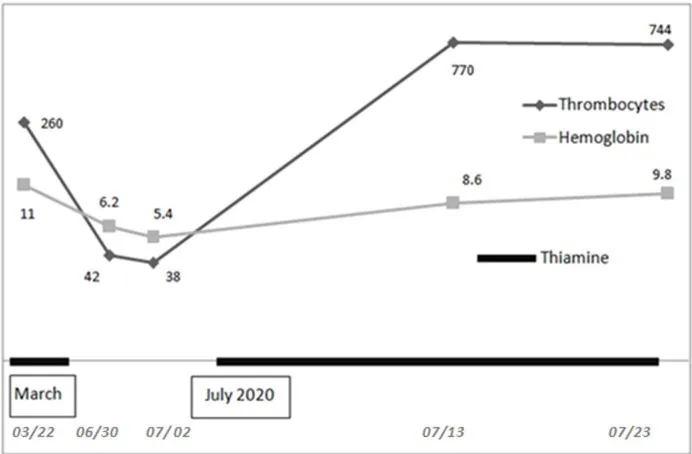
Evolution of thrombocyte and haemoglobin counts over time. Thiamine supplementation was stopped from 30th March to 3rd July included. Hemoglobin (Hb) level is expressed in gram per litre (g/L). Thrombocyte (ths) counts are expressed in giga per litre (cells x109/L).
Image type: pathology (immunostaining)